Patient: sex F, age 34
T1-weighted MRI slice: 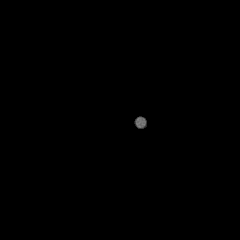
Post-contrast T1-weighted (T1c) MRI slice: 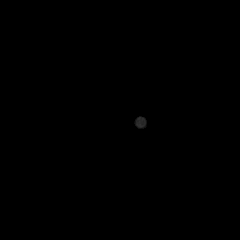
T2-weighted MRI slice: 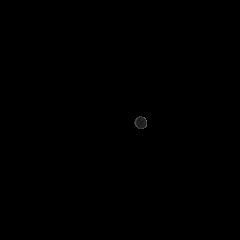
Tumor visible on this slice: no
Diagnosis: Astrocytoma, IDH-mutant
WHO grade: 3